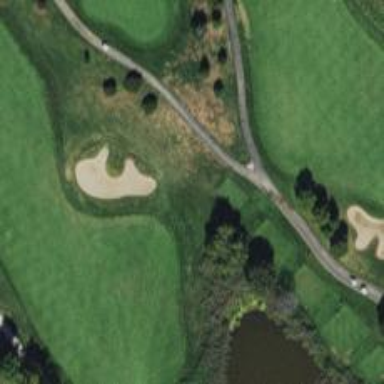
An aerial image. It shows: Service road designated as golf cart path.